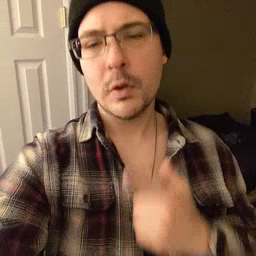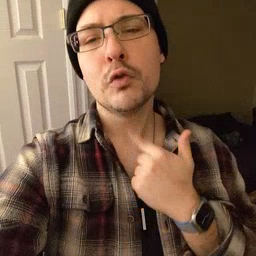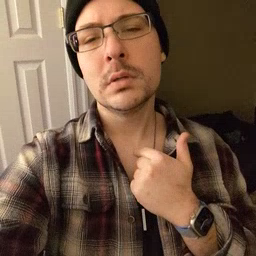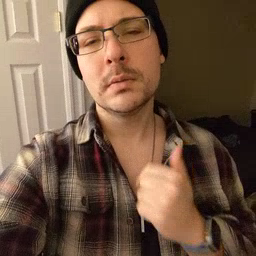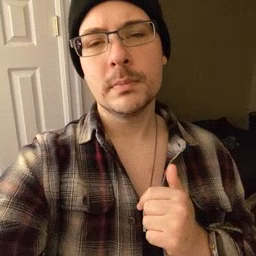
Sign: thirsty